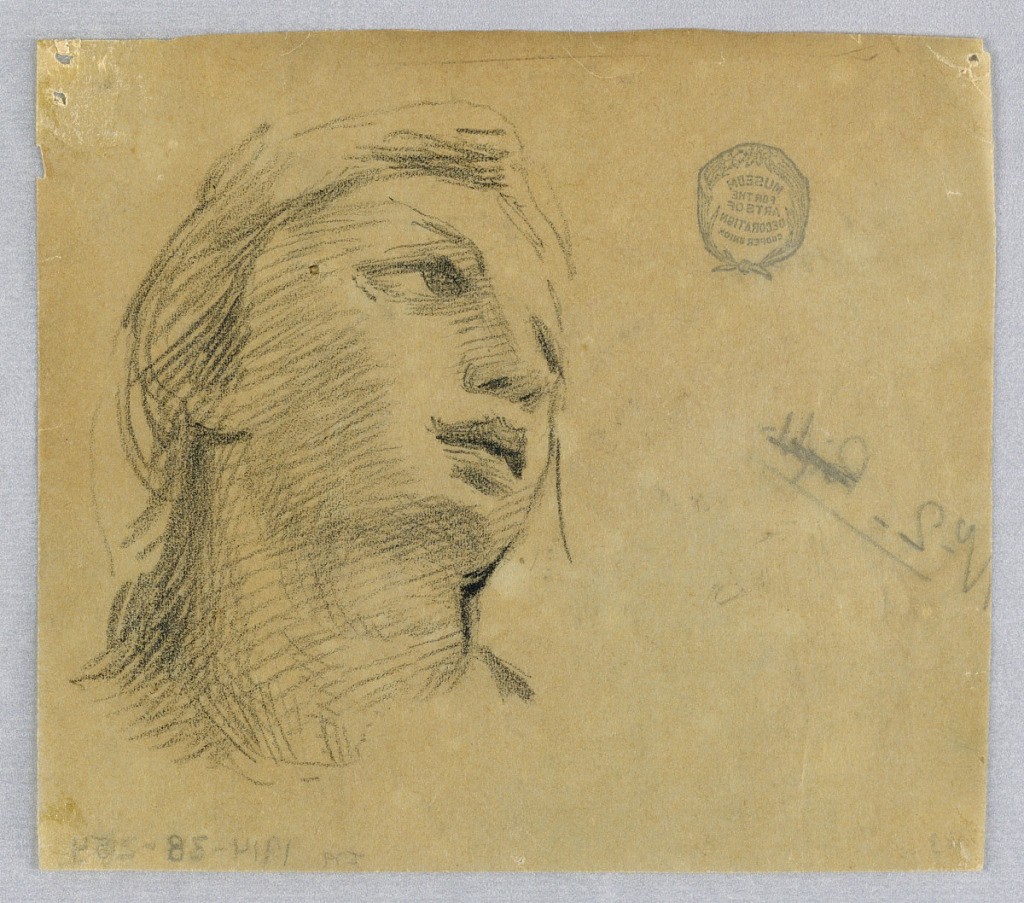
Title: Sketch of a Woman's Head
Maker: Francis Augustus Lathrop, American, 1849–1909
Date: ca. 1895
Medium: Graphite on tracing paper
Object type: Drawing
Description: Woman's head at left, looking up to the right.